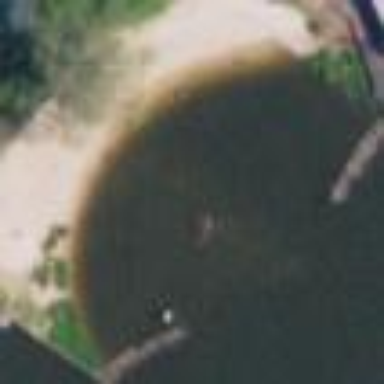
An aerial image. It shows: Natural area covered with sand.